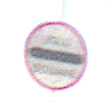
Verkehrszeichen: Zollstelle
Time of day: MorningAfternoon
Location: Outdoor (RoadRail)
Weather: PartlyCloudy
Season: NotSpecified
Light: Natural